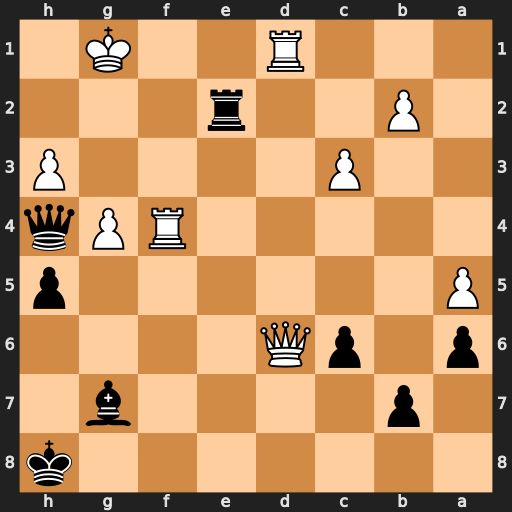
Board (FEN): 7k/1p4b1/p1pQ4/P6p/5RPq/2P4P/1P2r3/3R2K1
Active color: b
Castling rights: -
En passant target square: -
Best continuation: Qg3+ Kf1 Qg2#